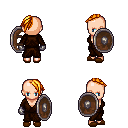
a pixel art fantasy rpg character, female body template, human, light skin, brown robe, metal pants, light blonde long mohawk hairstyle, metal gloves, brown slippers, shield, four views (front, back, left, right), 2x2 character sprite sheet, small pixel art, hard edges, no anti-aliasing